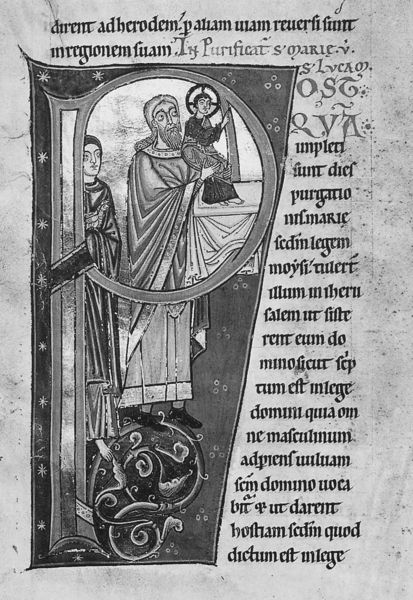
Titel: Evangeliar
Institution: Laon, Bibliothéque Municipale
Schlagwörter: fuß, gott, mann, umhang, weiß, menschen, bunt, schwarz, ornament, bart, falten, kirche, gold, kind, blatt, ranken, schrift, inschrift, buch, stern, sterne, seite, schwarzweiß, text, buchstabe, beschriftung, buchseite, schnörkel, christus, jesus, mittelalter, segen, segnung, heiliger, heilig, maria, spirale, fraktur, sakral, zeile, latein, initial, glorie, evangeliar, jeus, p